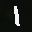
Label: 1